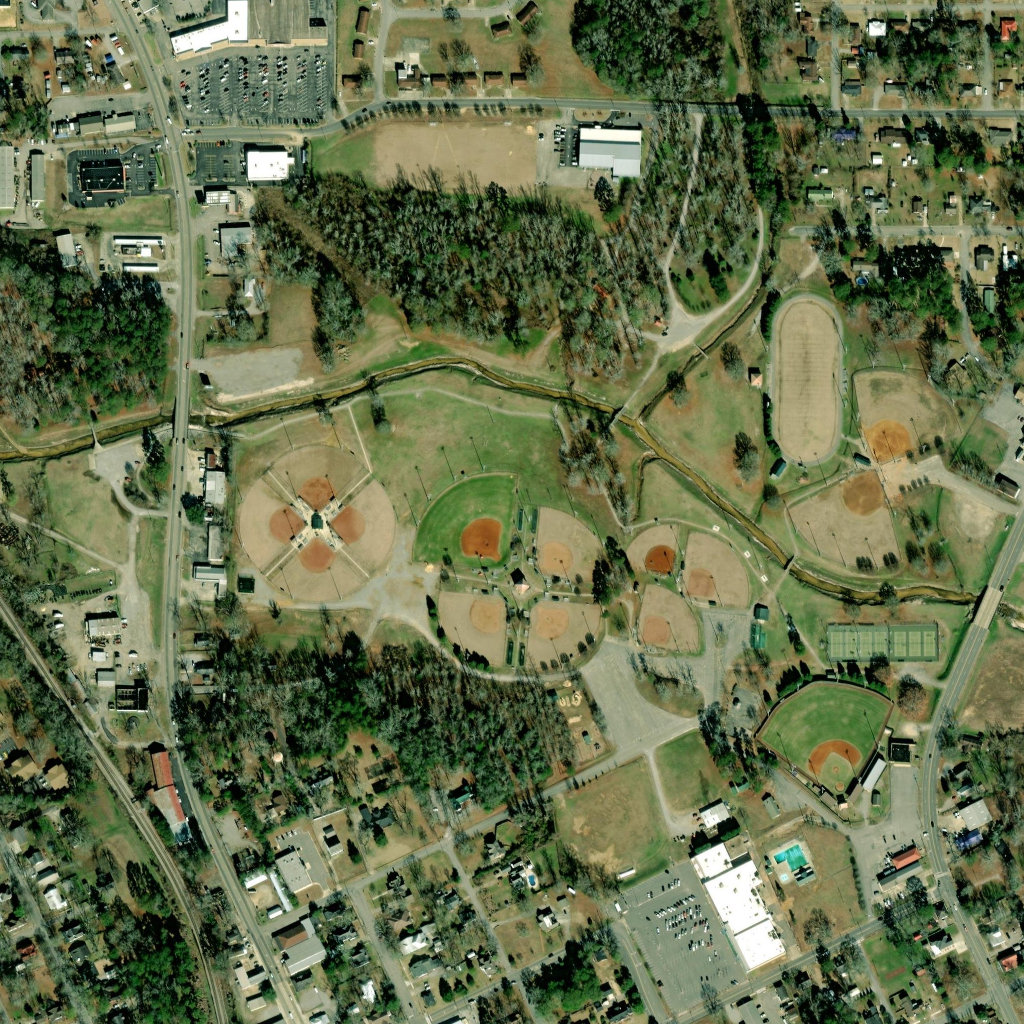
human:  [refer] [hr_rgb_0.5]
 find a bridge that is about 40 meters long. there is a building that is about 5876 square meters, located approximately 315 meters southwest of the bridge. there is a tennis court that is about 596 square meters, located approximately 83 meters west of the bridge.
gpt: <box>[[94, 57, 98, 61, 0]]</box>

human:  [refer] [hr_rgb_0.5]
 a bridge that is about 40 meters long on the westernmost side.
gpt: <box>[[16, 38, 18, 42, 0]]</box>